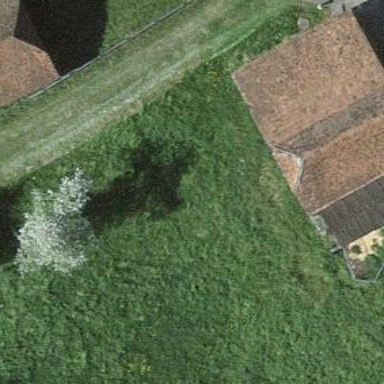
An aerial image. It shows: Farm auxiliary building.